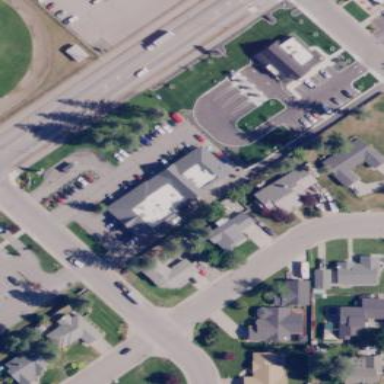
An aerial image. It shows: Retail building.